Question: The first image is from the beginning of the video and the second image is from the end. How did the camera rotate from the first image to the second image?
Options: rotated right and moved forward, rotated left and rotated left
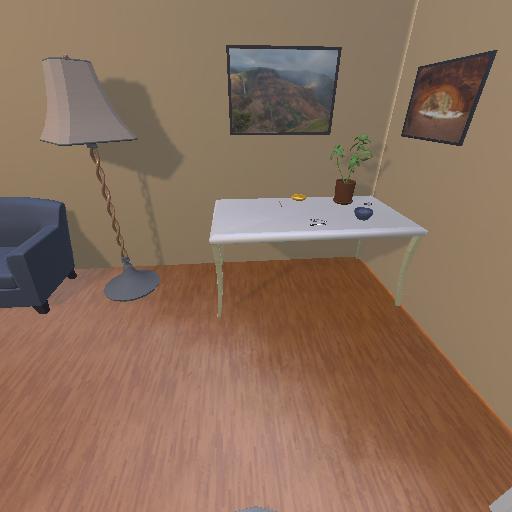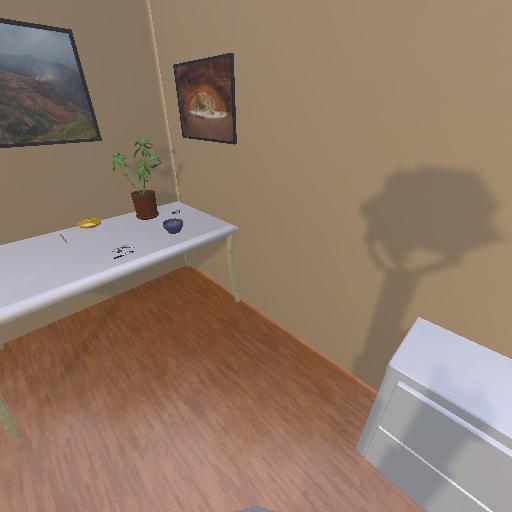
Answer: rotated right and moved forward